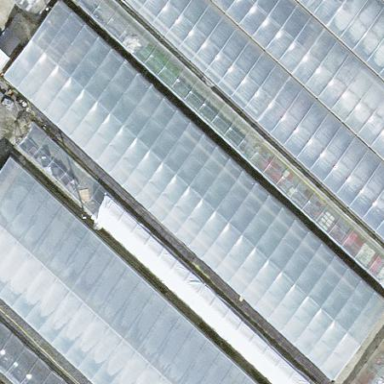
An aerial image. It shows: Greenhouse.